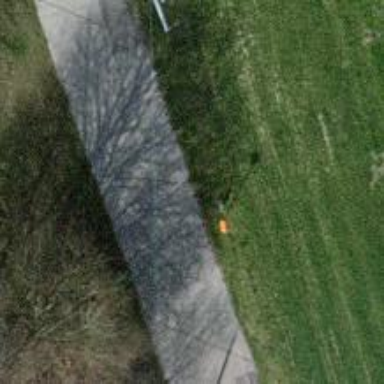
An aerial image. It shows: Aerial marker supported by pole.